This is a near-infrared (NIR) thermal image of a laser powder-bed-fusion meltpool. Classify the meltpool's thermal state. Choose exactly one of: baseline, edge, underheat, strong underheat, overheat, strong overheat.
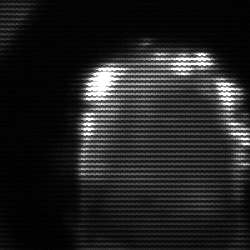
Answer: baseline